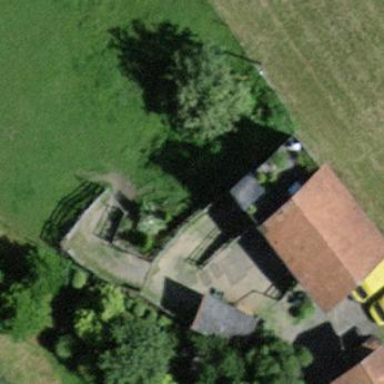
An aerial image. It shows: Garage building.